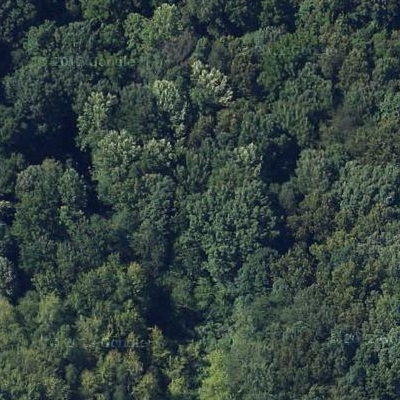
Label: Forest